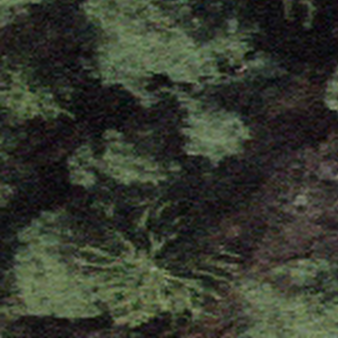
Label: other